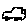
Label: car